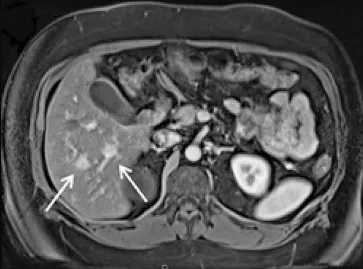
Segment VII (white arrow), and . There are necrotic areas, which showed no lesions in a previous study: images D and E (dotted white arrows) and image E, area of hyperenhancement in segment VII (white arrow).
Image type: radiology (mri)